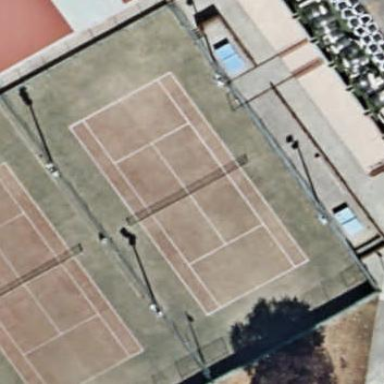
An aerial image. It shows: Paved tennis court on leisure land.